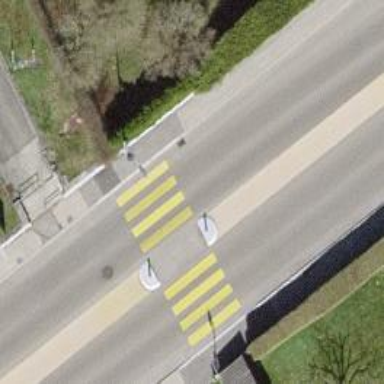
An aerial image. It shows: Marked crossing on the road.